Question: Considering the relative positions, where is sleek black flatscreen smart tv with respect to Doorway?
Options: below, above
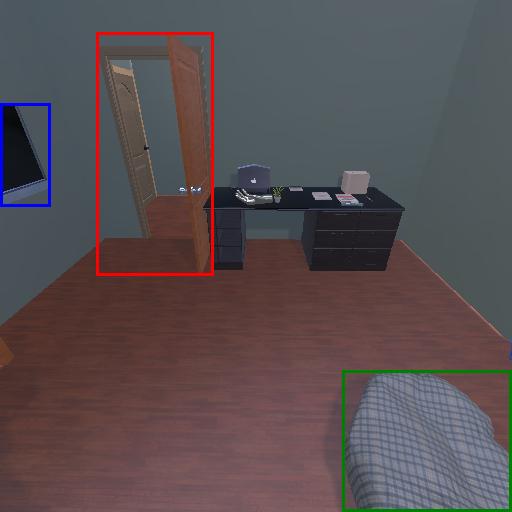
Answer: below